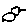
Label: bird